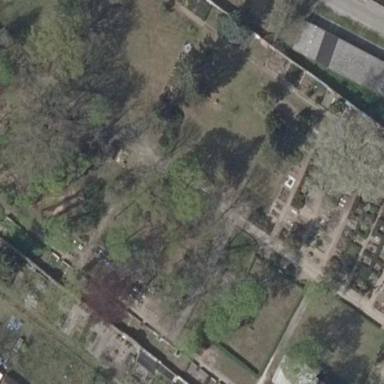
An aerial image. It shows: Wall surrounding cemetery.